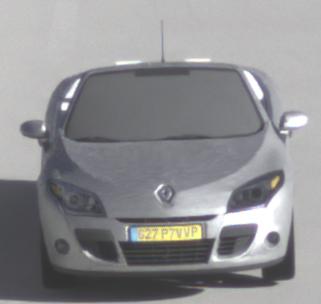
Make: Renault
Model: Mégane Coupé-Cabriolet 1.6 16V 110
Detailed model: Mégane (III) Coupé-Cabriolet
Model produced from: 2010/06
Model produced until: 2013/03
Doors: 2
Color: white
Road condition: dry road
Daytime: morning or afternoon
Contrast: high contrast